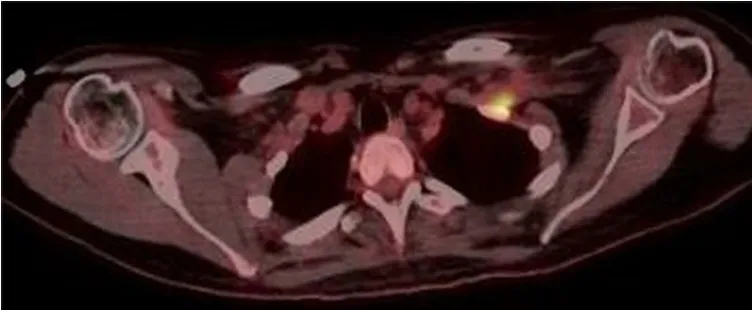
Axial. Sequences show focal hyperactivity at the left pectoral/subpectoral level adjacent to the first rib.
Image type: radiology (pet)